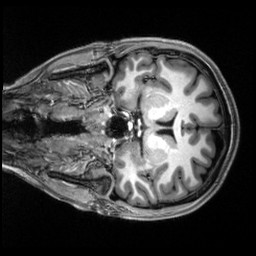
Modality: T1w
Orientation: coronal
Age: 19
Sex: female
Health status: healthy
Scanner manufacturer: siemens
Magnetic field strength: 3 T
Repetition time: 2.5 s
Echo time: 0.00222 s